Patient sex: M
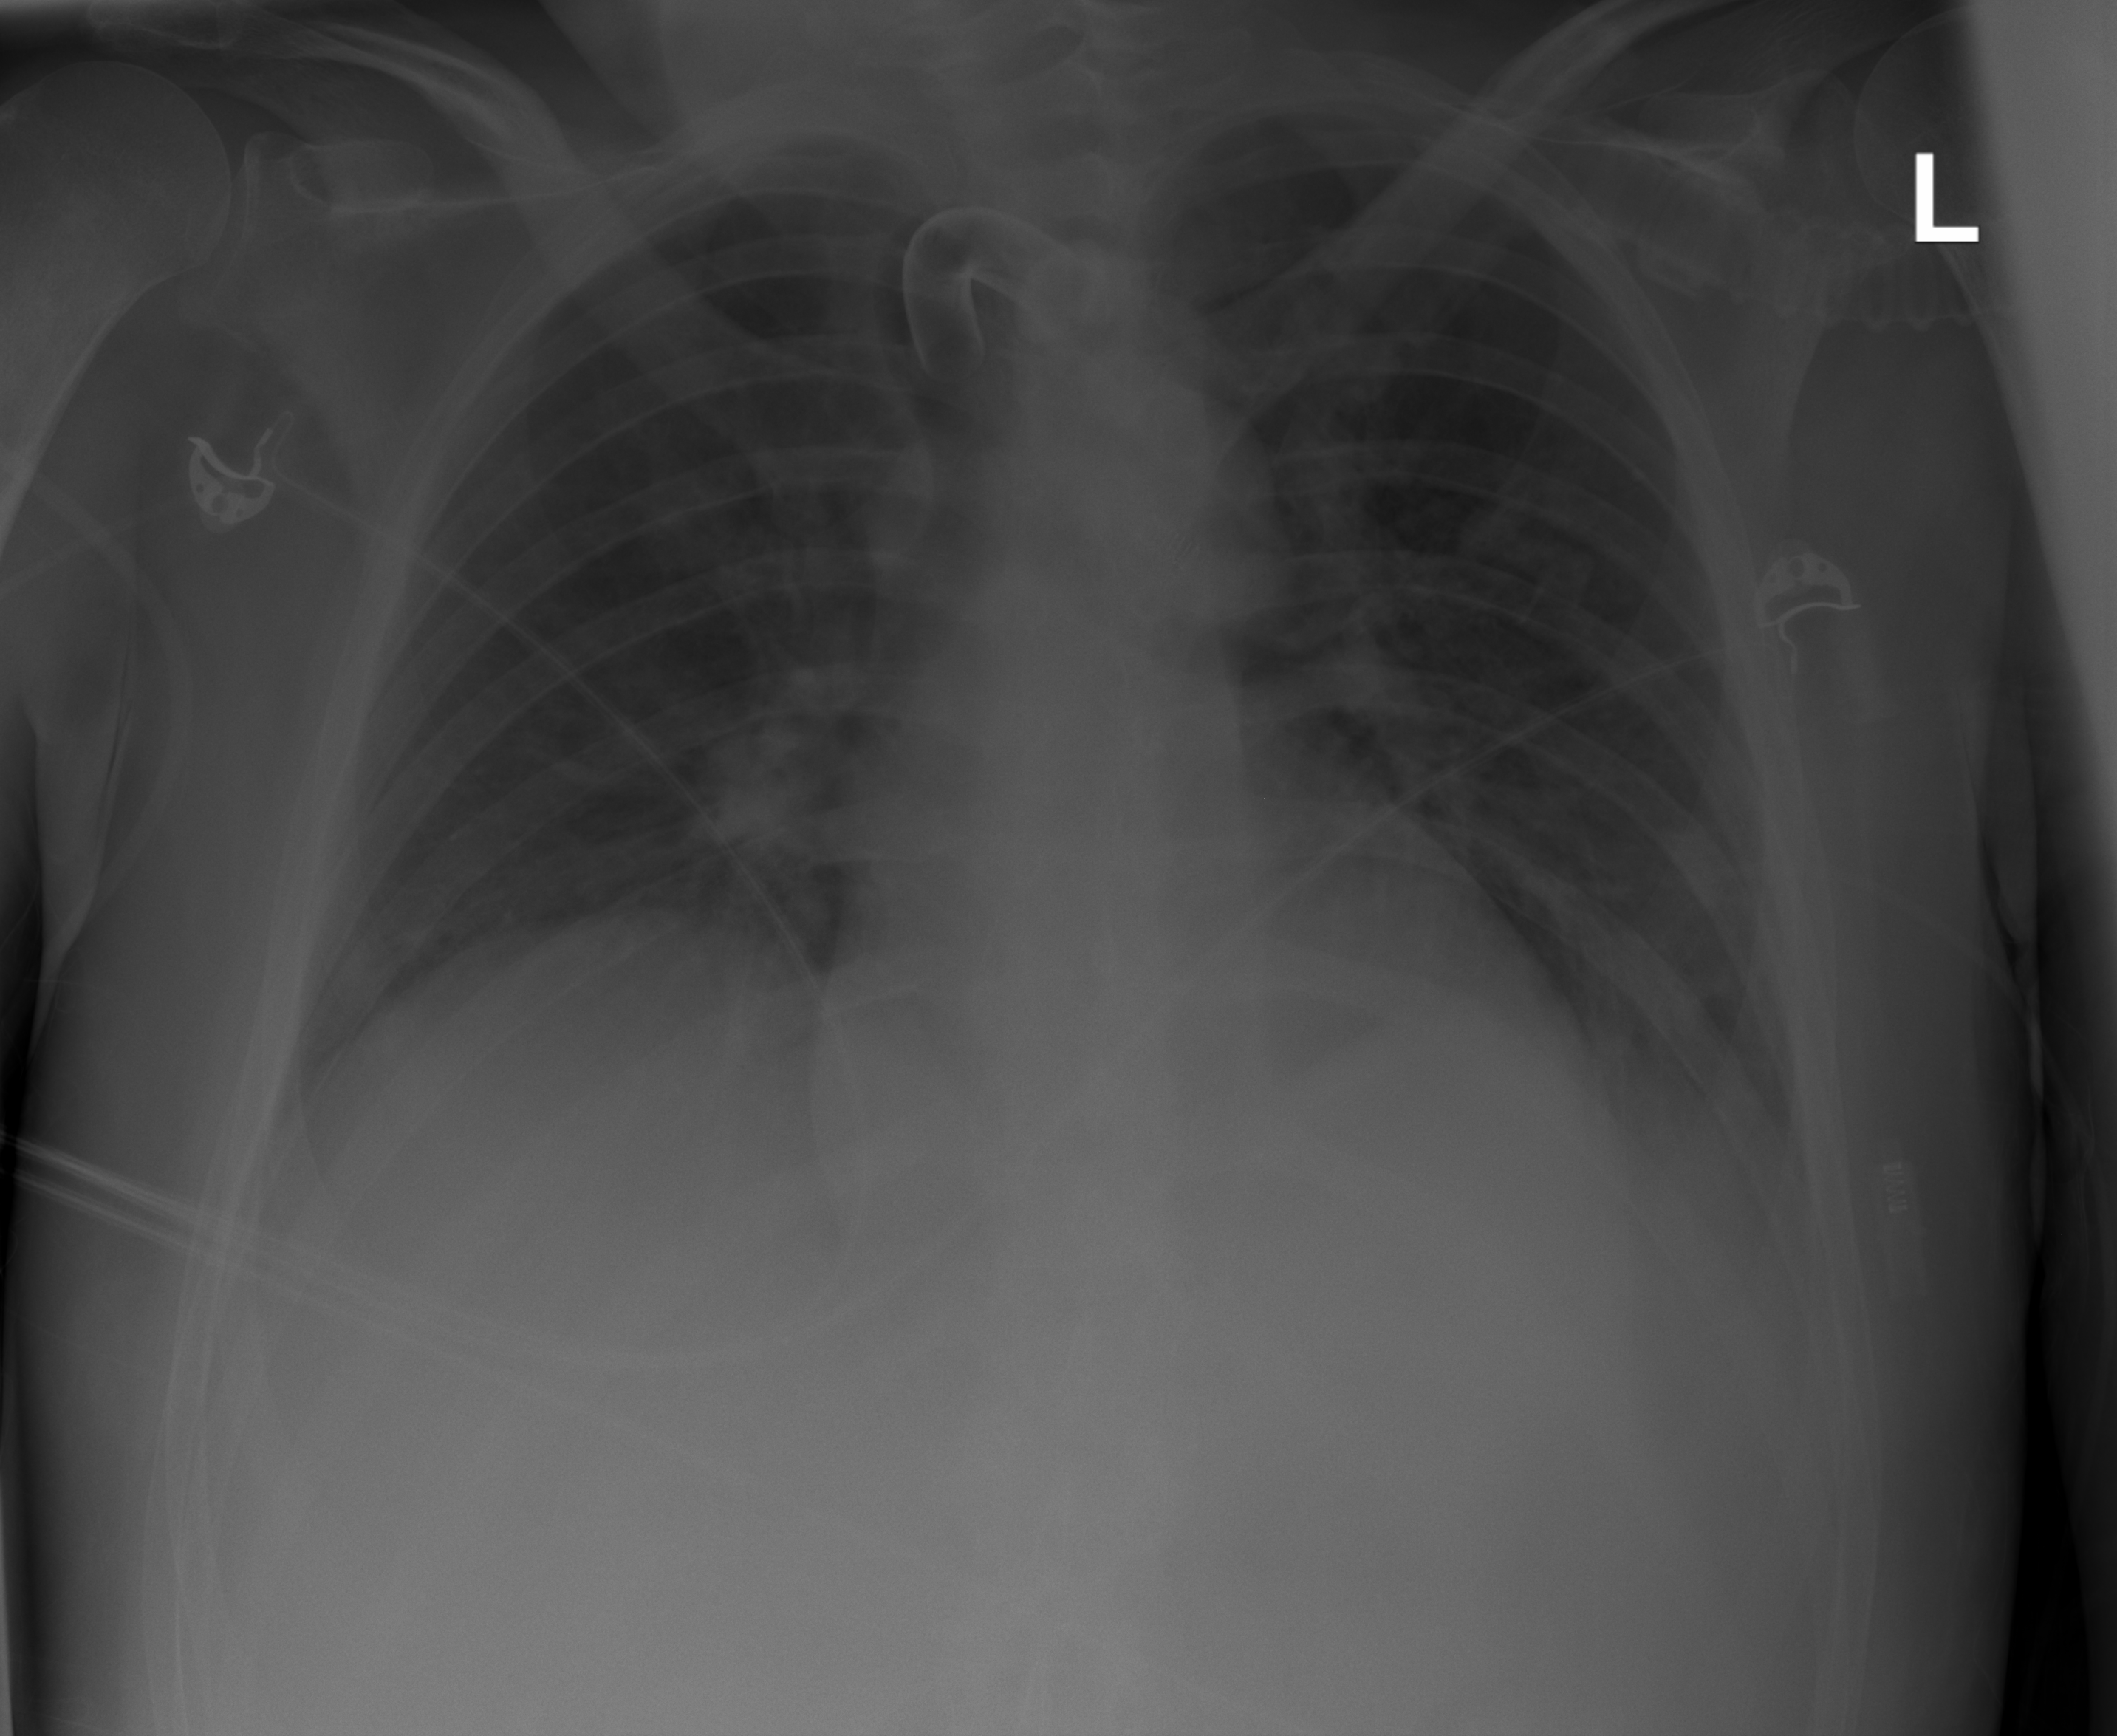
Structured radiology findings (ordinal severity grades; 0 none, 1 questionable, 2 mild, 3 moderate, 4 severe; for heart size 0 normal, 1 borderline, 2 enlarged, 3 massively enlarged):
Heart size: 0
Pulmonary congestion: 2
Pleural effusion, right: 0
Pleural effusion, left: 2
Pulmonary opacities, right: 2
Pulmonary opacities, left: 2
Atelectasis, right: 2
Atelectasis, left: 2